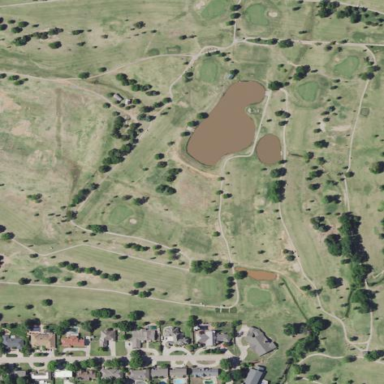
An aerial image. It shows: Golf course.